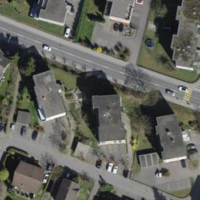
EUNIS habitat code: 54
Species observed at this site:
Primula veris